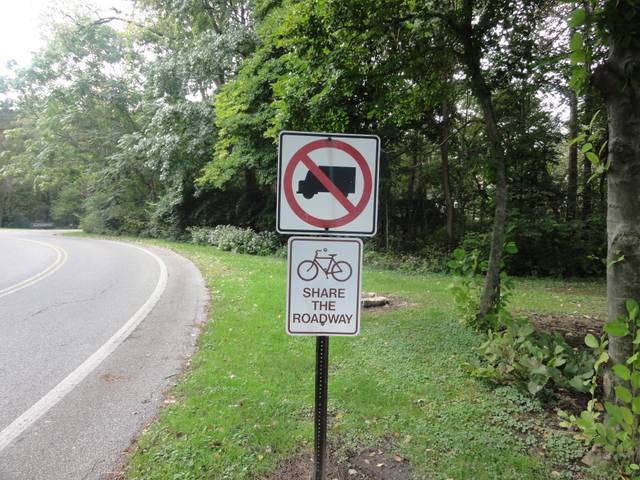
Region: United States
Coordinates: 41.365, -81.854